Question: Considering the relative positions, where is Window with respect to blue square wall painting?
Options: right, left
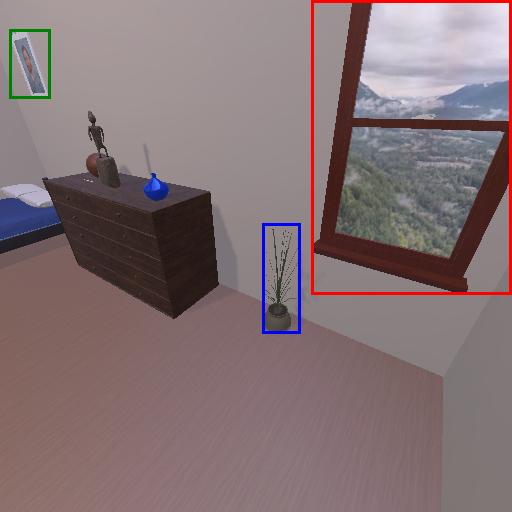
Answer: right